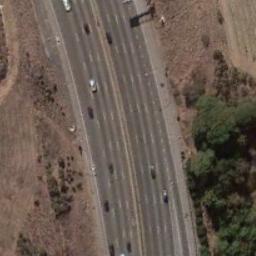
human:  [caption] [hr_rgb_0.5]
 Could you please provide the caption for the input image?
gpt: There are only two cars on the winding highway .

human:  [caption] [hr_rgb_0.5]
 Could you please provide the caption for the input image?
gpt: A freeway with a small bend goes through the wasteland with some trees .

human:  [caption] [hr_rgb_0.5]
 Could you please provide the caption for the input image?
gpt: The freeway is surrounded by a large desert with some vegetation on the desert and many cars on the freeway .

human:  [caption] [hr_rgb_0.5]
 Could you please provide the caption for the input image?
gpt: The freeway goes through the bare land with some cars .

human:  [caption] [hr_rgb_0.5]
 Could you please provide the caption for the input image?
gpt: There are some bare land and bushes beside the freeway .